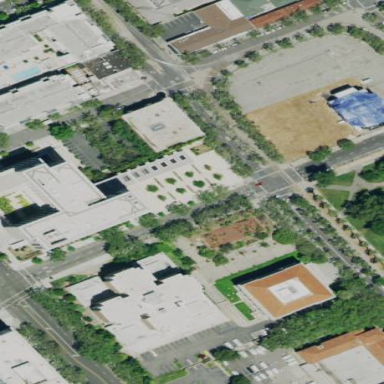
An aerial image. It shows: Public courthouse building.